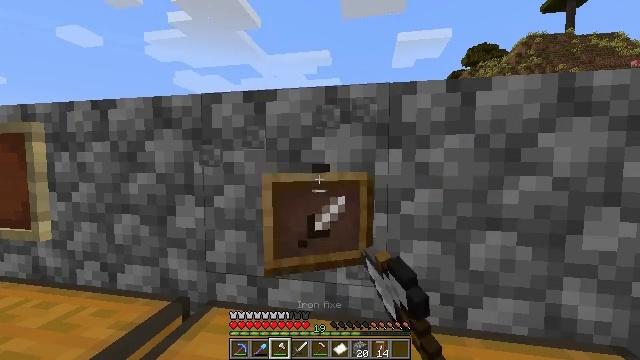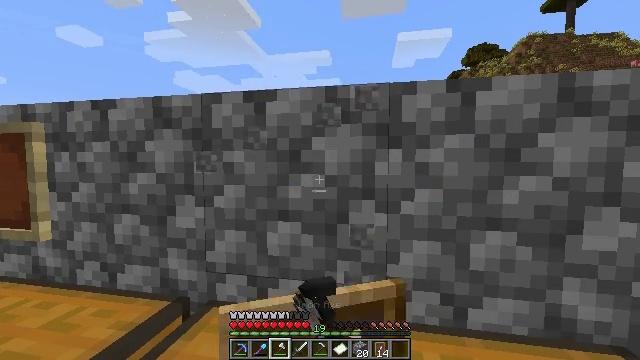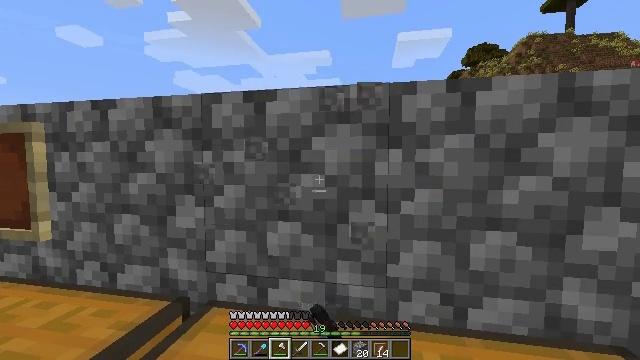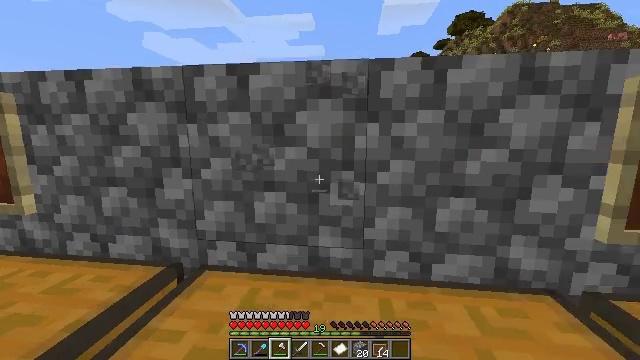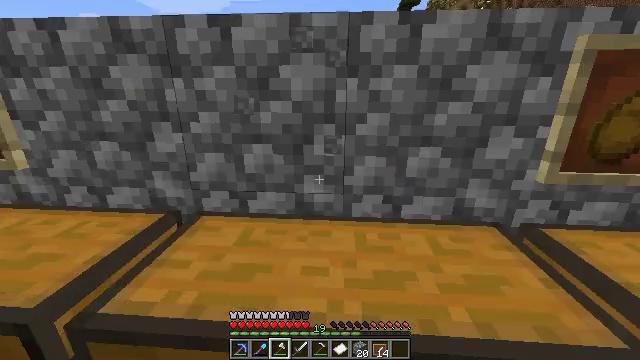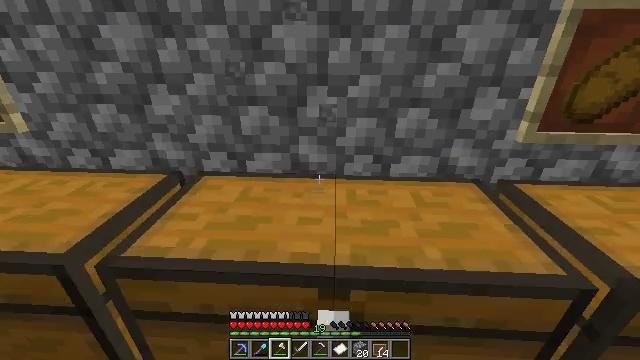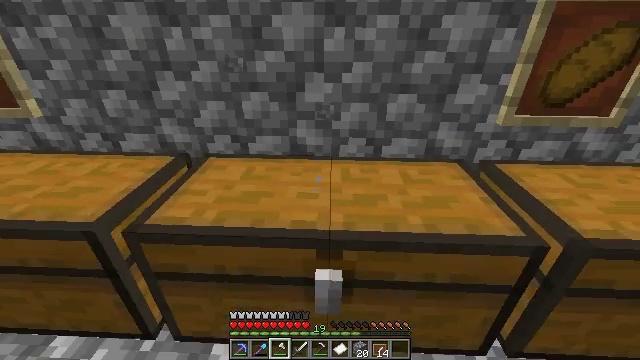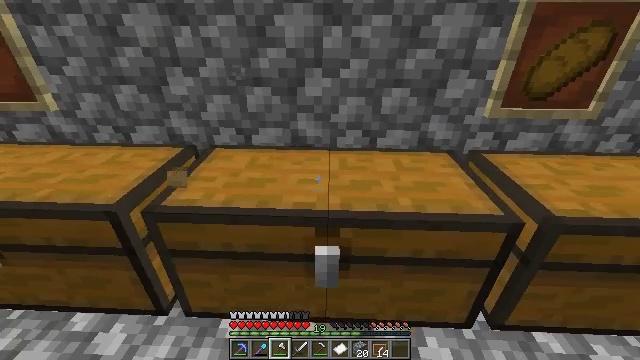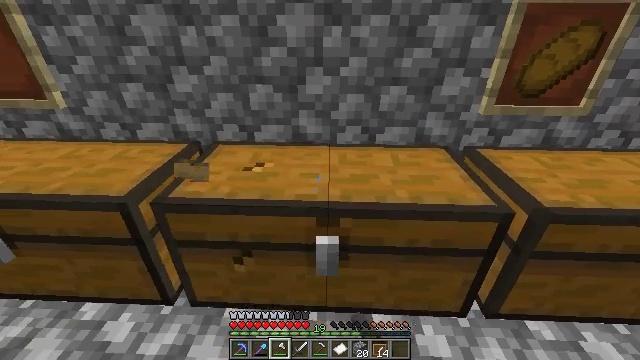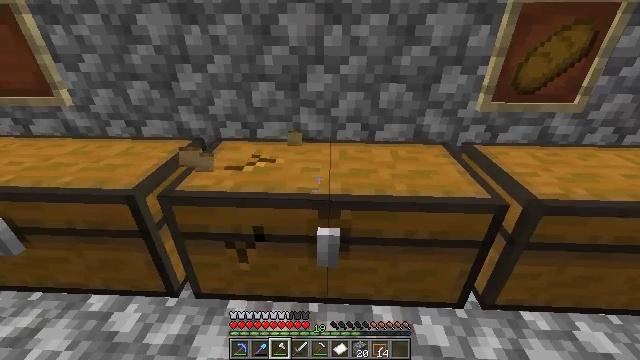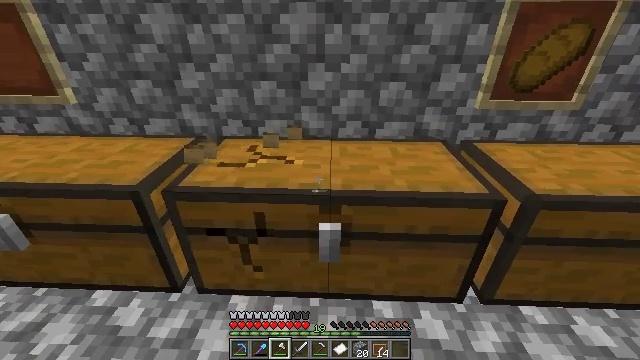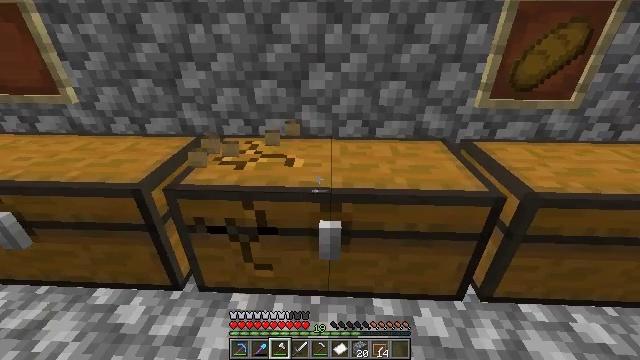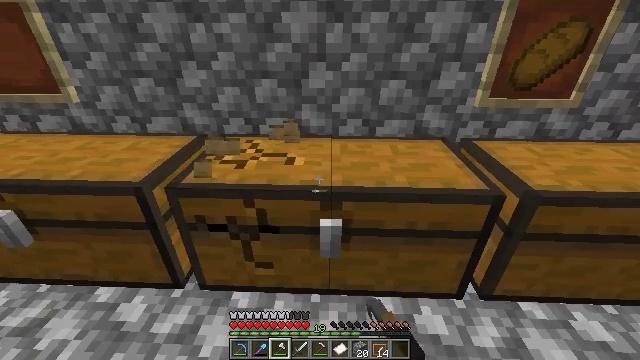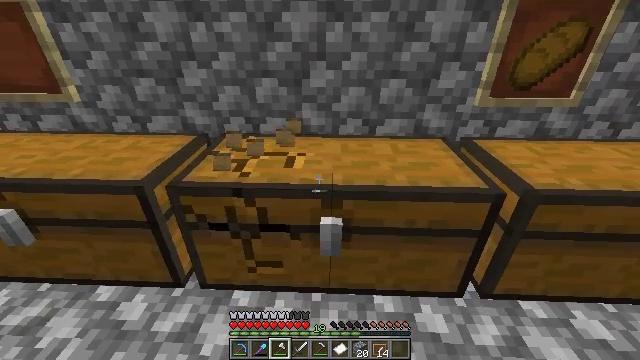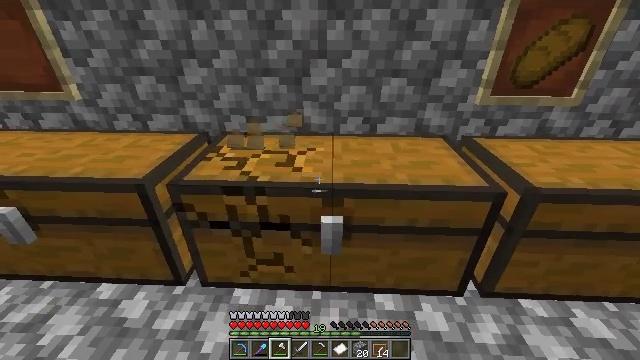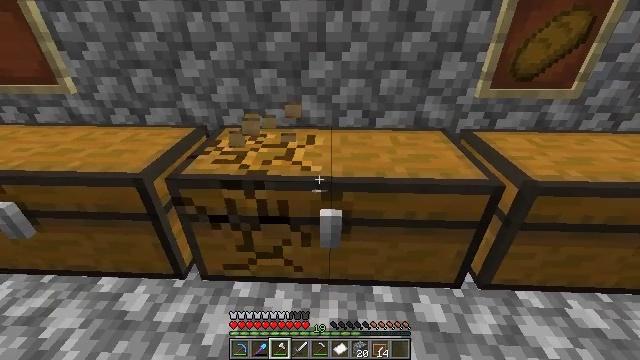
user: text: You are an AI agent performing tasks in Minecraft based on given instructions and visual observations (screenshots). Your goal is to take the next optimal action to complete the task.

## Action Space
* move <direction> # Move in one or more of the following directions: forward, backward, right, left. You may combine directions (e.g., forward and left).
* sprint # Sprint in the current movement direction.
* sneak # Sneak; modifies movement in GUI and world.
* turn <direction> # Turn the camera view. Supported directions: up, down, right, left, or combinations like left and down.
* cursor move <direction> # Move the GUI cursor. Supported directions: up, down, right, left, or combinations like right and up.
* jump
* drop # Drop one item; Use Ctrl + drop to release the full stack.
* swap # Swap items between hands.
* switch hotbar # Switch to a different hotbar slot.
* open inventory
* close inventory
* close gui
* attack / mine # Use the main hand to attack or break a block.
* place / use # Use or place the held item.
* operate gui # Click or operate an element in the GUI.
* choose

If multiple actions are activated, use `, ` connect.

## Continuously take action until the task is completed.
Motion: motion action
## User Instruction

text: Attack the chest to pick it up.
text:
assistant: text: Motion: attack / mine
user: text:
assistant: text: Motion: attack / mine
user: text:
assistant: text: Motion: move back, turn right and down
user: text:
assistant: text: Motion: move back, turn right and down
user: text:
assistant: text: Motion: move back, turn right and down
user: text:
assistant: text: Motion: move back, turn down
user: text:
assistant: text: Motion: attack / mine
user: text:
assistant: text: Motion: attack / mine
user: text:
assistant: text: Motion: attack / mine
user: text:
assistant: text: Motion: attack / mine
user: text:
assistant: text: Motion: attack / mine
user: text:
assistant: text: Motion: attack / mine
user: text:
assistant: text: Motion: attack / mine
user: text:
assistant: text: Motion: attack / mine
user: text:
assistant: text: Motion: turn down, attack / mine
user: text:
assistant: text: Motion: attack / mine
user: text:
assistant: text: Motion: attack / mine
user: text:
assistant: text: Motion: attack / mine
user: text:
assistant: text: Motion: attack / mine
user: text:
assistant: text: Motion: attack / mine
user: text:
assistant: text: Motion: attack / mine
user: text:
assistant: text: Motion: attack / mine
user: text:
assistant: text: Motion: turn right, attack / mine
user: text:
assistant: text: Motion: turn right, attack / mine
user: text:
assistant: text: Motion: turn right, attack / mine
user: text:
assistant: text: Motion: turn right, attack / mine
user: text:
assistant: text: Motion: attack / mine
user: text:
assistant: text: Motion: attack / mine
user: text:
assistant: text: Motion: attack / mine
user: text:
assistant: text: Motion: attack / mine